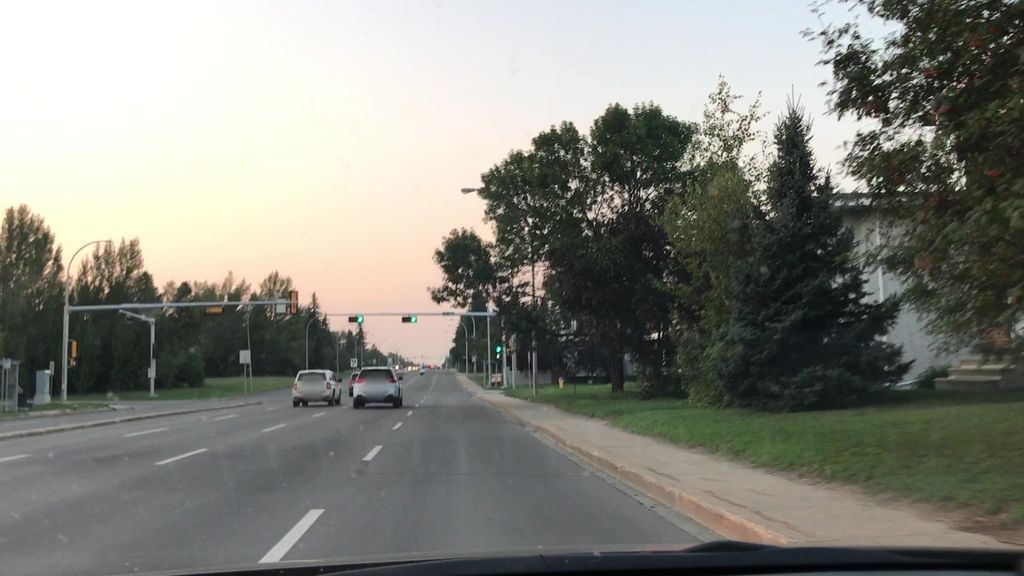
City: edmonton